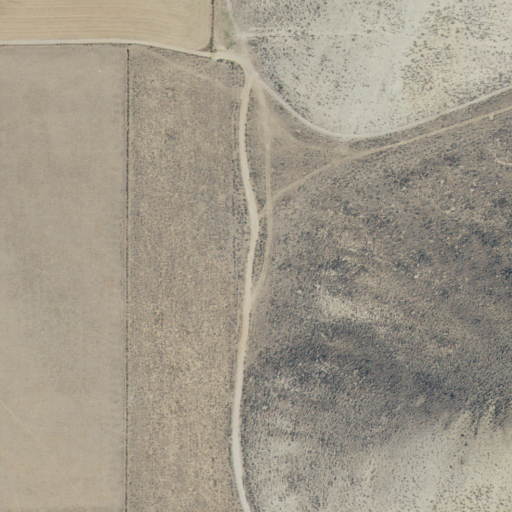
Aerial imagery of valley in Idaho named Swine Bend Hollow containing shrub, pasture, and cultivated crops